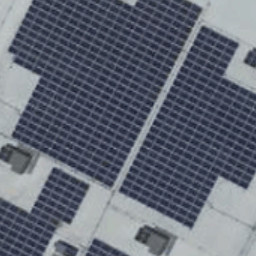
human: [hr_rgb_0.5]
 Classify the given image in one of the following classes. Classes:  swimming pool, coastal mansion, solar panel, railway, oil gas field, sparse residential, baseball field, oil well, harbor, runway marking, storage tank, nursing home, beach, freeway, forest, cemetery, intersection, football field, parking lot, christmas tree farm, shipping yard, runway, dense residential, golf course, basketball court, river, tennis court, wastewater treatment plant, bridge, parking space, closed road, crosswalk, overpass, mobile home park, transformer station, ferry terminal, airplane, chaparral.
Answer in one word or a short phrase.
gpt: solar panel